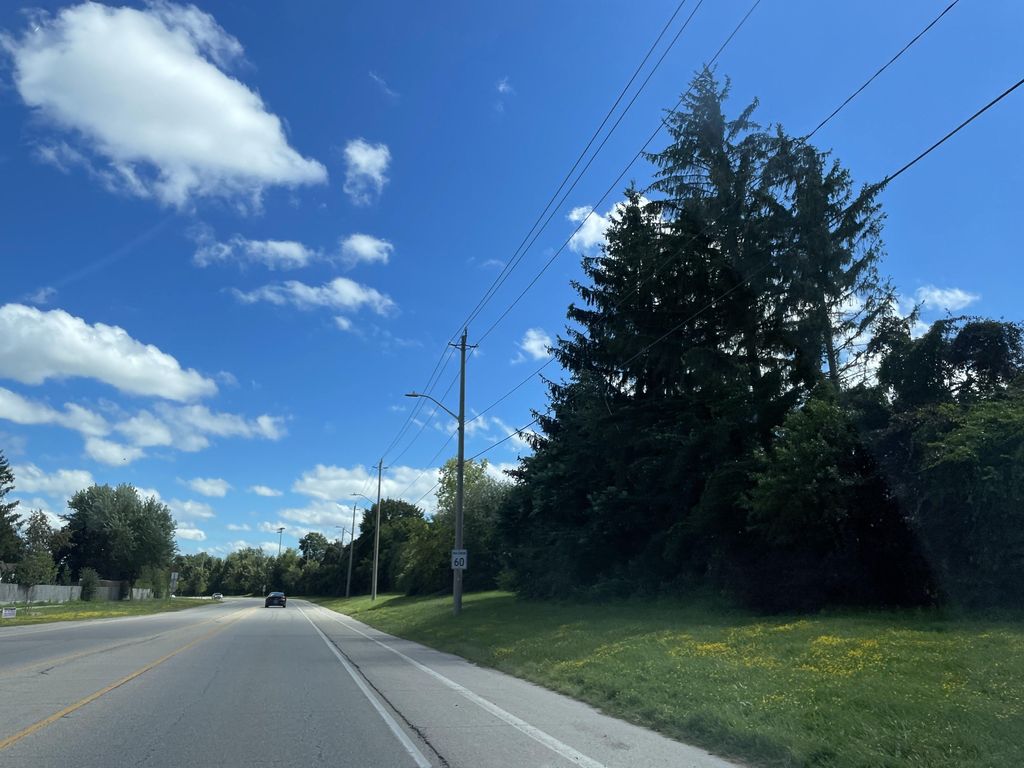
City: kitchener-waterloo